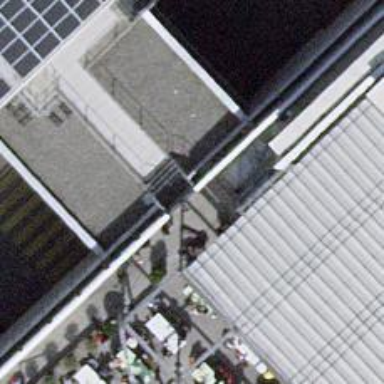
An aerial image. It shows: Bicycle parking facility.